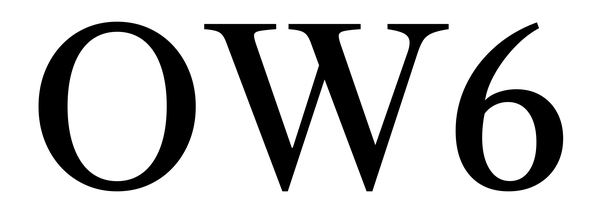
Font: LibreCaslonText_Regular